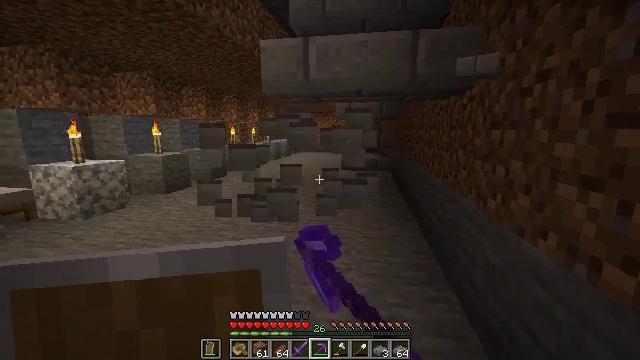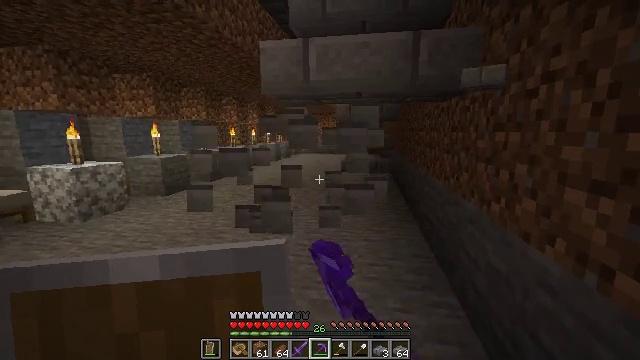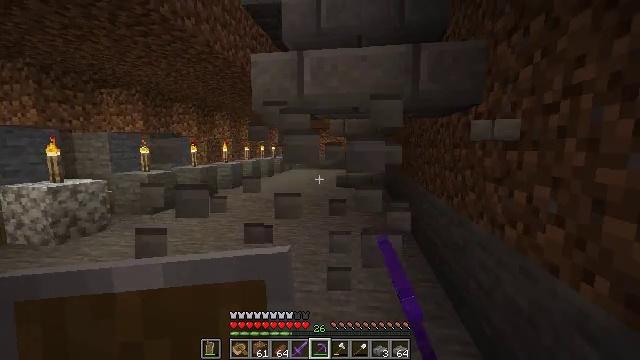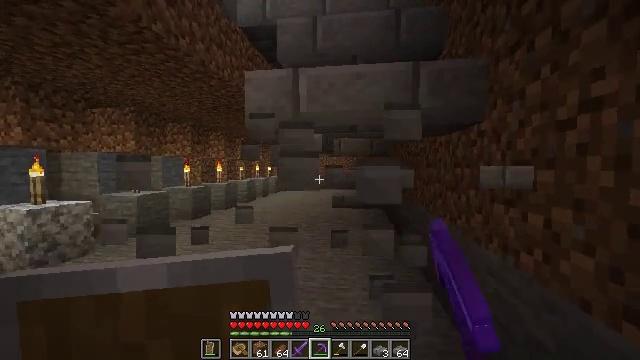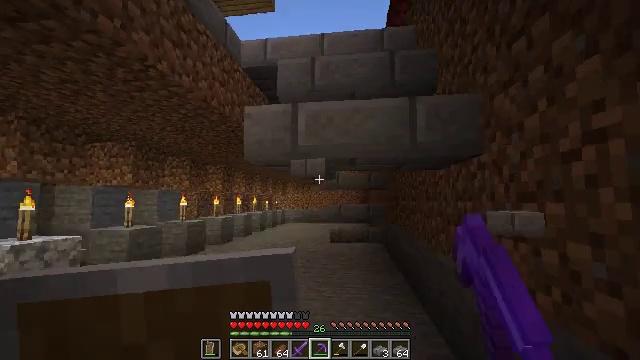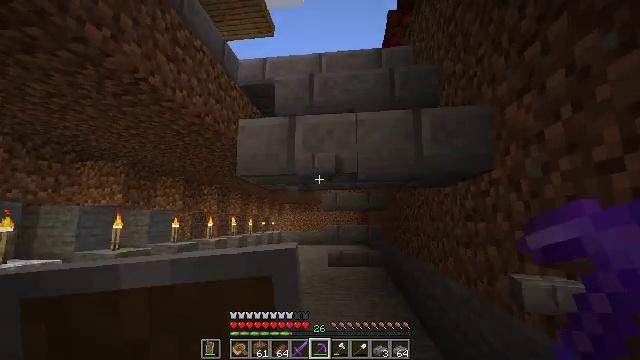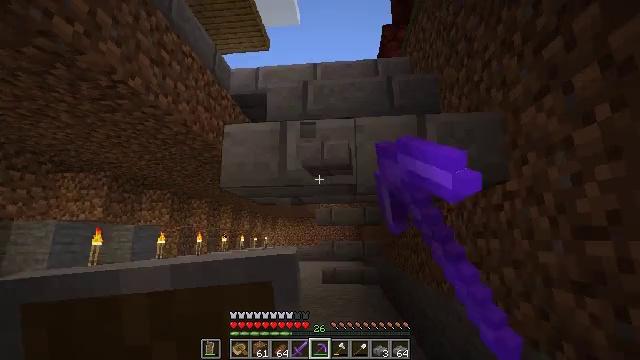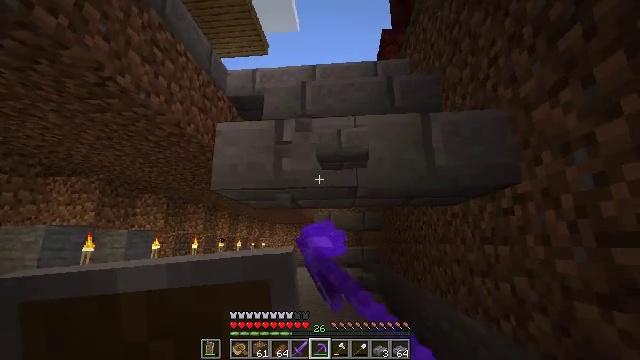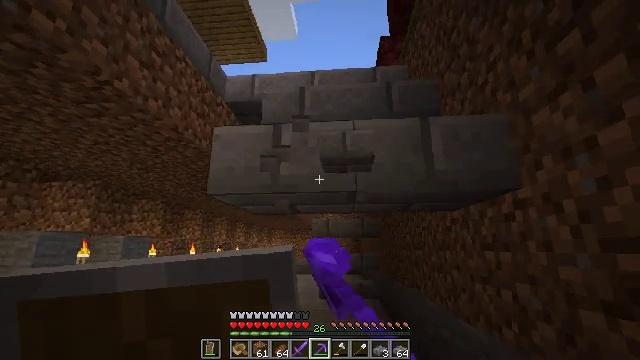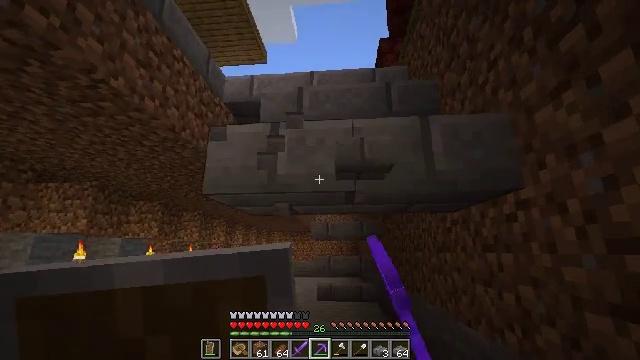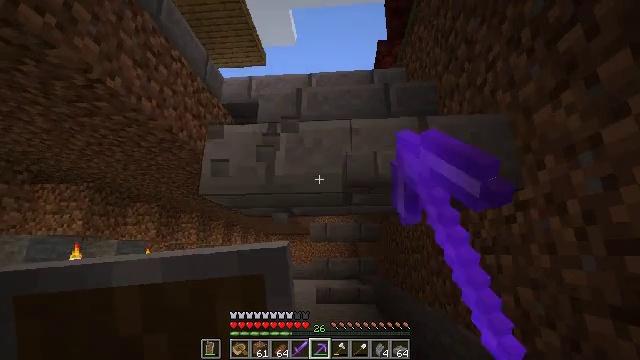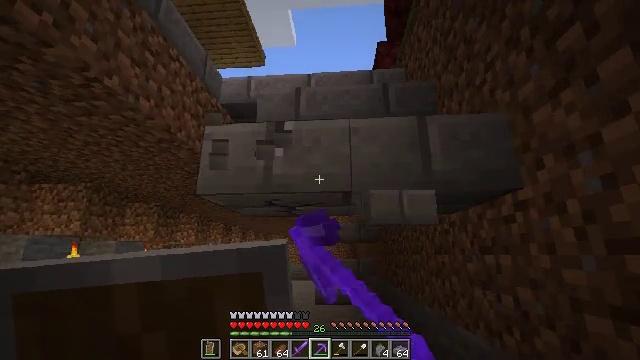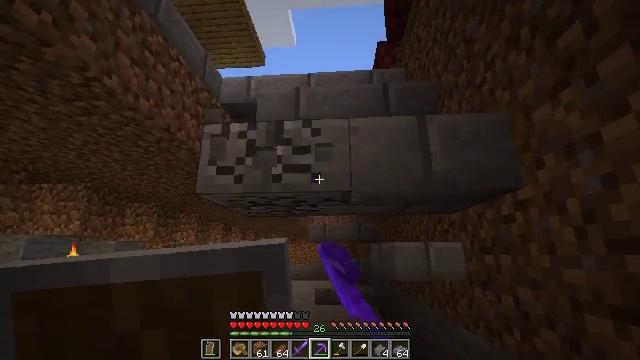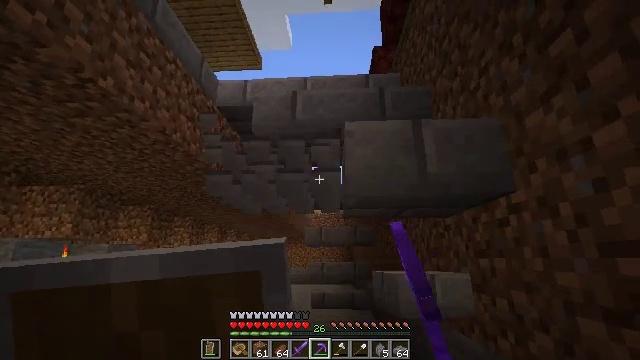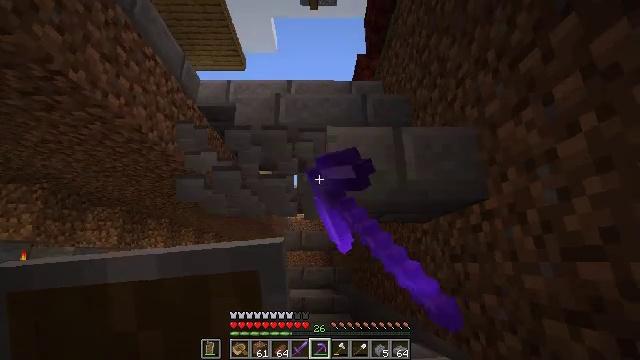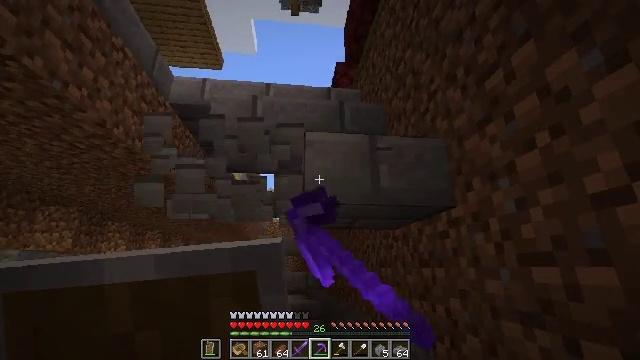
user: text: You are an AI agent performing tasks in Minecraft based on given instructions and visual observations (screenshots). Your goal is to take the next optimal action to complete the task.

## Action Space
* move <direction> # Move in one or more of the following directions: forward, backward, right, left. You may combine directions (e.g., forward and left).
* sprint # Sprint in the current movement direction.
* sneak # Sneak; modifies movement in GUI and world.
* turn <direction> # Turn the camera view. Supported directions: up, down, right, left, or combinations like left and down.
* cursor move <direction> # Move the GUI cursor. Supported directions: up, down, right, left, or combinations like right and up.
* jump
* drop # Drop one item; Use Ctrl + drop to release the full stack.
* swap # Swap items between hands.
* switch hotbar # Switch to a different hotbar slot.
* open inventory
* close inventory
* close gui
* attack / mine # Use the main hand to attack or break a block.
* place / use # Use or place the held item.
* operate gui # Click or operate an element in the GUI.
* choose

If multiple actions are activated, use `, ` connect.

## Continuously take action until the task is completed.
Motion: motion action
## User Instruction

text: Collect the stone brick slab for building.
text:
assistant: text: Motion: move forward, attack / mine
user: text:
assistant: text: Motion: move forward, turn right and up, attack / mine
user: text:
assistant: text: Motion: move forward, turn right and up, attack / mine
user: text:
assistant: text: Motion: move forward, turn up, attack / mine
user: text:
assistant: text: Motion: move forward, turn up, attack / mine
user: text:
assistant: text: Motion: turn right and up, attack / mine
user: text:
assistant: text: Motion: turn up, attack / mine
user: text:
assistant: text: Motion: turn up, attack / mine
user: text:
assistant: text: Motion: attack / mine
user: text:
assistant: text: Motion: attack / mine
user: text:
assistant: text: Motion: attack / mine
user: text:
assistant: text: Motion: attack / mine
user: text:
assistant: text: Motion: attack / mine
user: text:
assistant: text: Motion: turn right, attack / mine
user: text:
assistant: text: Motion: turn right and up, attack / mine
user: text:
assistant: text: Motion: turn right, attack / mine
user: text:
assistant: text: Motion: attack / mine
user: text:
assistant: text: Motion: attack / mine
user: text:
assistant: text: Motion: attack / mine
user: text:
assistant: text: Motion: attack / mine
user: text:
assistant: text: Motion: attack / mine
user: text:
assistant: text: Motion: attack / mine
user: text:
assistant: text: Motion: attack / mine
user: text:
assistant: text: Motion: attack / mine
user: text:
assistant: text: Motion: attack / mine
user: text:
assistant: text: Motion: move forward and move left, attack / mine
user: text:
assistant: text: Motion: move forward and move left, attack / mine
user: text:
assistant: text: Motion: move forward and move left, turn right and up, attack / mine
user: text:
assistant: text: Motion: move forward and move left, turn right and up
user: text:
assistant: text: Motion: move forward and move left, turn right and up